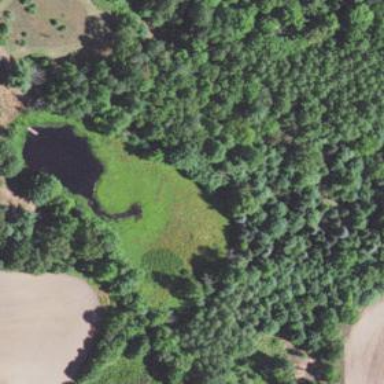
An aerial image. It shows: Marshy wetland area.